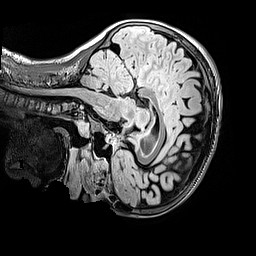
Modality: FLAIR
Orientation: sagittal
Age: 11
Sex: female
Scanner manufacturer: siemens
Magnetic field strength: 3 T
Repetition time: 5 s
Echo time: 0.388 s